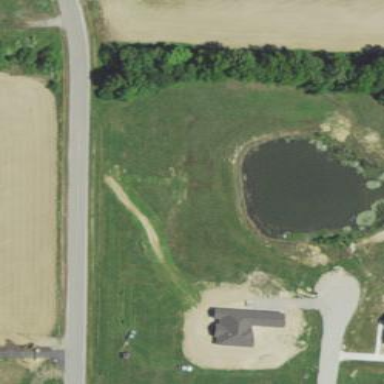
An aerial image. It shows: Peaceful pond surrounded by nature.